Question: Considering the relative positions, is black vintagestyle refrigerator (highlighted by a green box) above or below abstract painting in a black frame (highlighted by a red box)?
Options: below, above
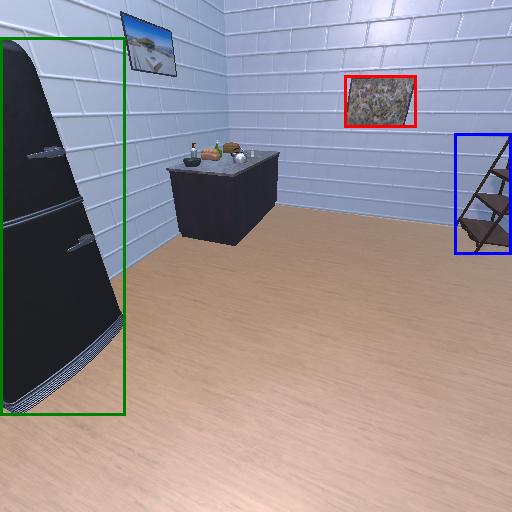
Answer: below